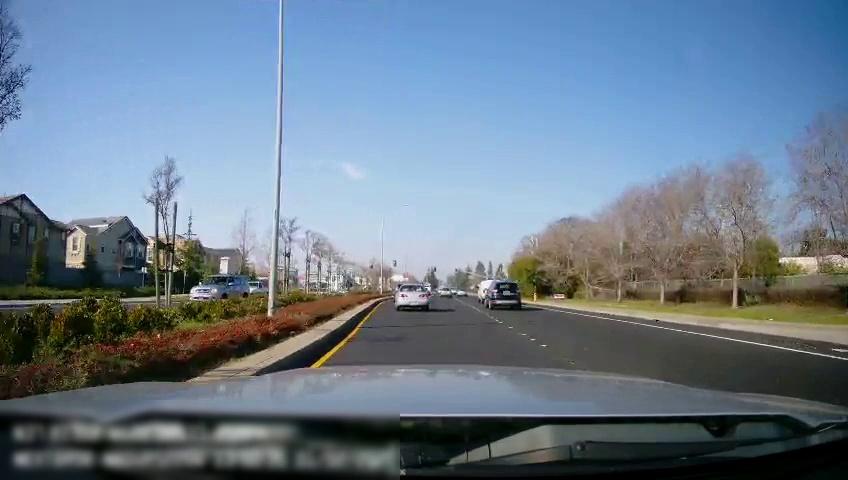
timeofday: Day
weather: Sunny
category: Drivable Space
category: Drivable Space
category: Vehicles | Van
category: Vehicles | SUV
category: Vehicles | Car
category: Vehicles | Car
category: Vehicles | Truck
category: Vehicles | SUV
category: Lanes | Current Lane
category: Lanes | Alternate Lane
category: Lanes | Current Lane
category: Lanes | Opposite Lane